Question: How can I set-up the an Admin class in SonataAdminBundle, to display the form for adding/editing an entity in a modal window? Like below:

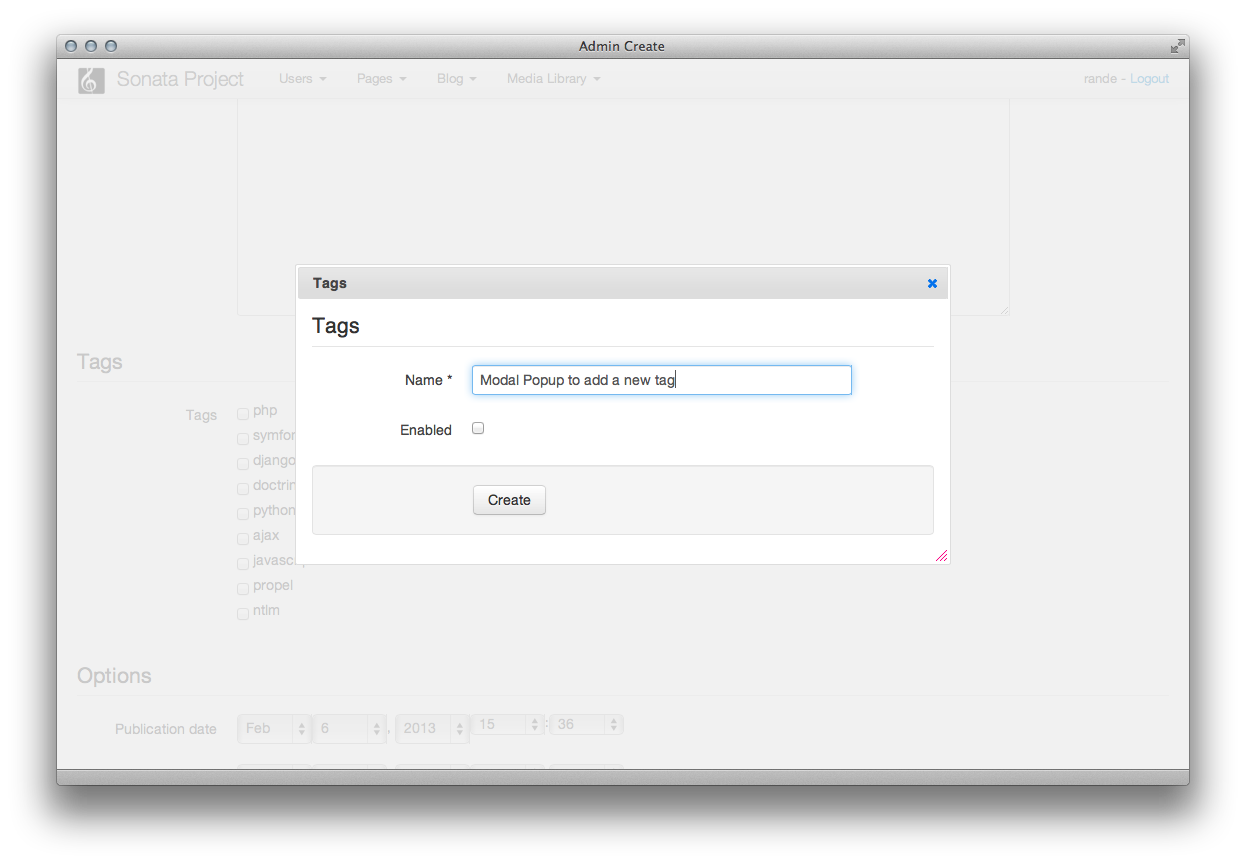
Answer: Manually you can do it yourself.
1. Add in your config service calls:
- [ setTemplate, [list, AcmeYourBundle:Your:base_list.html.twig]]
- [ setTemplate, [edit, AcmeYourBundle:Your:base_edit.html.twig]]
2. In your admin bundle add custom templete in configureListFields protected function configureListFields(ListMapper $listMapper) {
$listMapper
->add('_action', 'actions', array(
'actions' => array(
'edit' => array('template' => 'AcmeYourBundle:Your:_action_edit.html.twig'),
)
));
}
3. _action_edit.html.twig {% if admin.hasRoute('edit') and admin.id(object) and admin.isGranted('EDIT', object)%}
<a class="edit sonata-action-element" href="{{ admin.generateObjectUrl('edit', object) }}">
<i class="fa fa-edit"></i>
{{ 'link_action_edit'|trans({}, 'SonataAdminBundle') }}
</a>
{% endif %}
4. Add javascript code in base_list.html.twig <script type="text/javascript">
$(document).ready(function() {
$('a.edit').click(function() { //bind handlers
var url = $(this).attr('href');
showDialog(url);
return false;
});
$("#targetDiv").dialog({
autoOpen: false,
height: 700,
width: 950,
modal: true
});
function showDialog(url) {
$("#targetDiv").load(url);
$("#targetDiv").dialog("open");
}
});
</script>
5. Done ! Enjoy it.